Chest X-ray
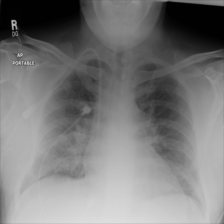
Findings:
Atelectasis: negative
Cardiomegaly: negative
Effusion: positive
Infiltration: positive
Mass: negative
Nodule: negative
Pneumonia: negative
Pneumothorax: negative
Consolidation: negative
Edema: negative
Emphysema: negative
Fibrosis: negative
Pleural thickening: negative
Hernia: negative